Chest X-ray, AP view. Patient: 42 years old, sex M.
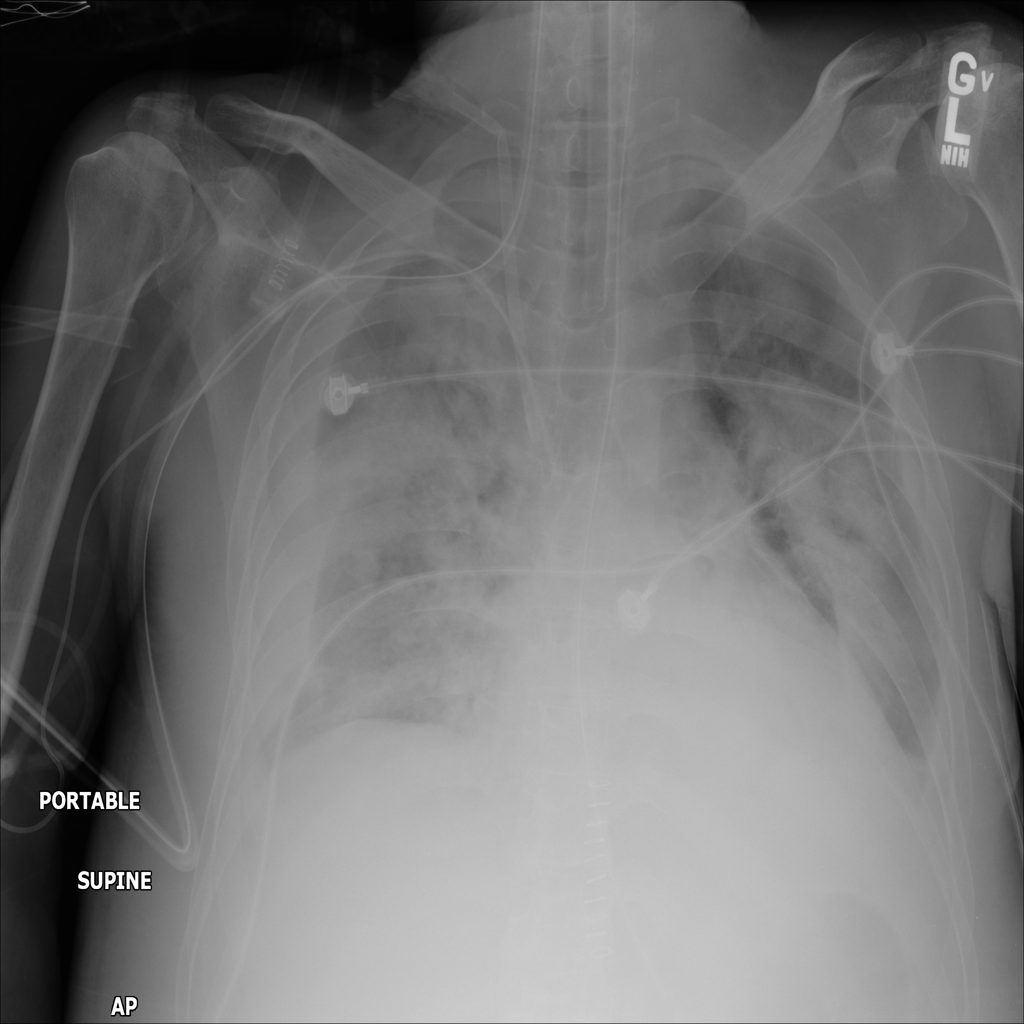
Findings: Edema, Effusion